Chest X-ray:
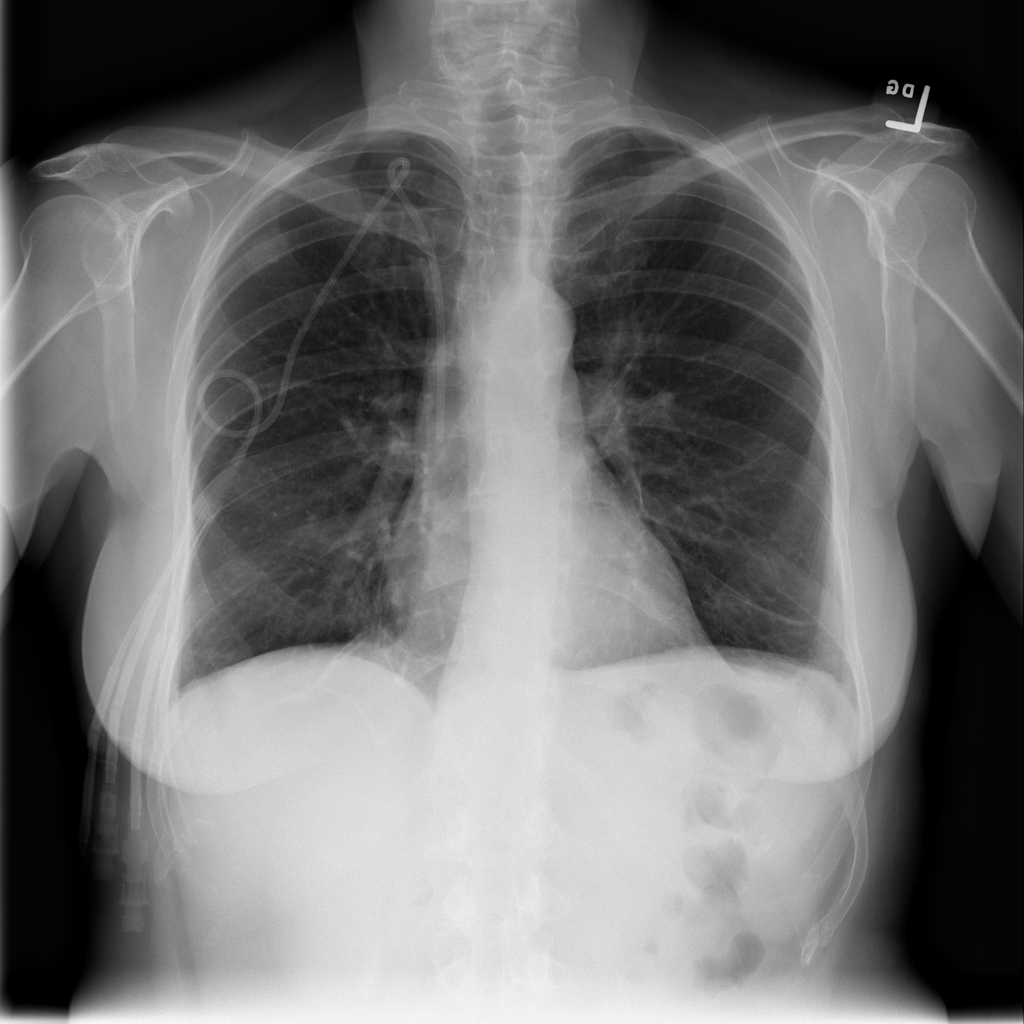
Findings: Fracture, Atelectasis
No abnormal finding: no